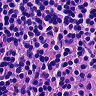
Metastatic tissue present: no